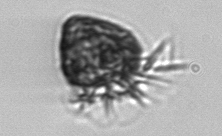
Label: Strombidium_morphotype2